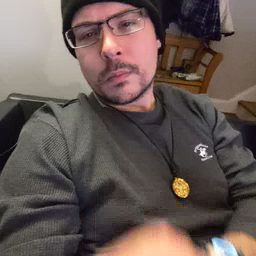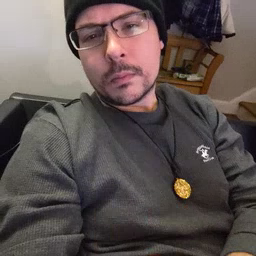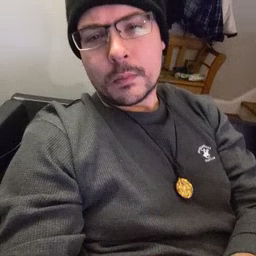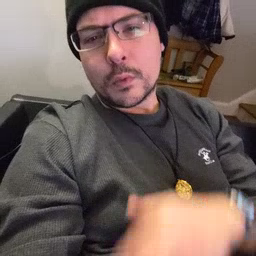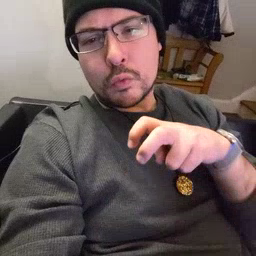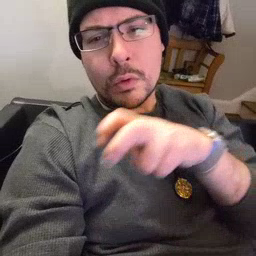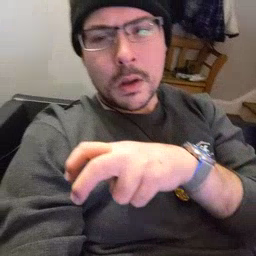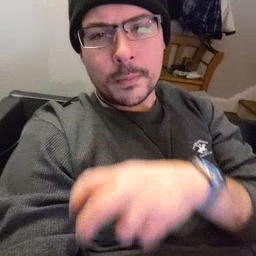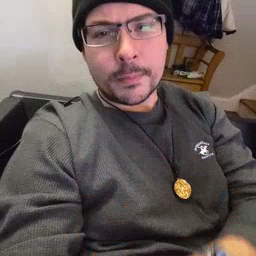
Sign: ride